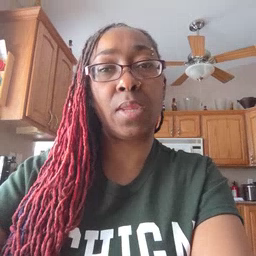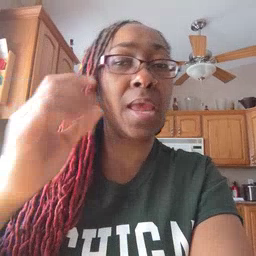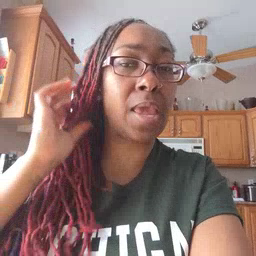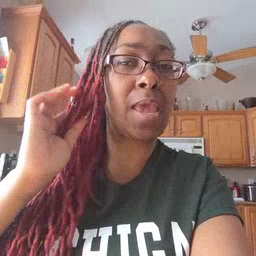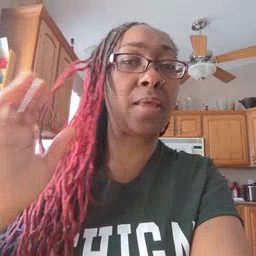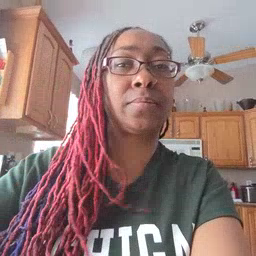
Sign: hair